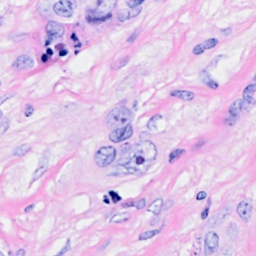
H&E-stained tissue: Breast